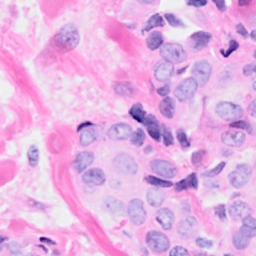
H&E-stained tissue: Breast